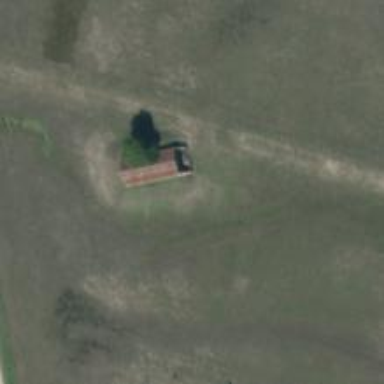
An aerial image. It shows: Military bunker.